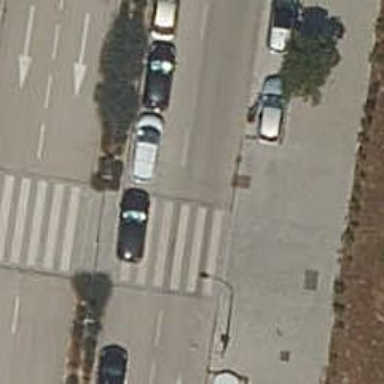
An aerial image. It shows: Uncontrolled zebra crossing on the road.